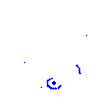
Particle: kaon